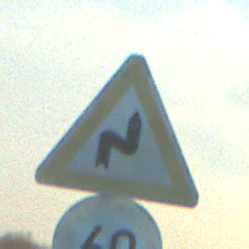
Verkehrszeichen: DoppelkurveRechts
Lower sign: Geschwindigkeit60
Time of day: SunriseSunset
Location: Outdoor (RoadRail)
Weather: PartlyCloudy
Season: NotSpecified
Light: Natural